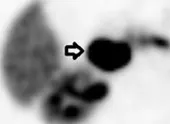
Preoperative imaging. (C, D) Gallium-68 DOTATATE, transverse view, black arrows: a retroperitoneal mass, 3.5 cm in diameter, located medially to the upper pole of the right kidney, with increased uptake of the radioactive agent (SUVmax = 61), indicative of a neuroendocrine tumor.
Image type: pathology (giemsa)